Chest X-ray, AP view. Patient: 71 years old, sex M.
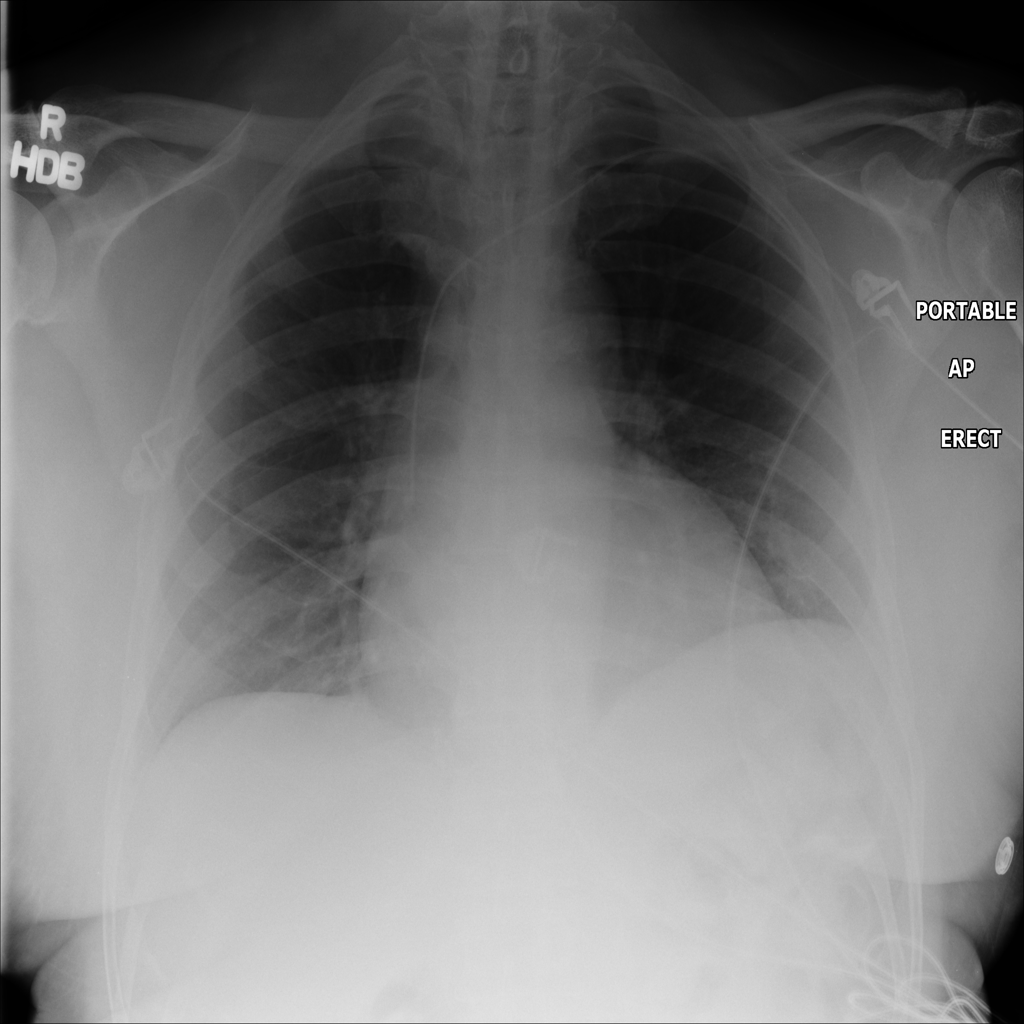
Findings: No Finding